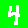
Digit: 4